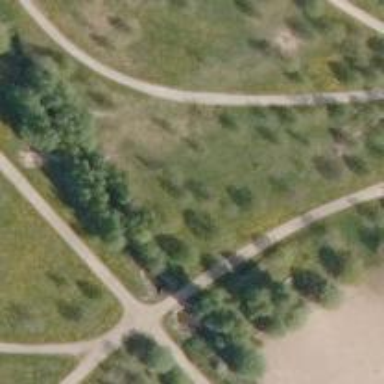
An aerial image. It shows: Disc golf hole.